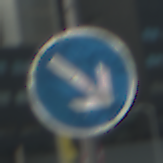
Verkehrszeichen: VorgeschriebeneVorbeifahrtRechts
Umgebung: Outdoor, Urban
Tageszeit: MorningAfternoon
Wetter: PartlyCloudy
Licht: Natural
Jahreszeit: NotSpecified
Kontrast: LowContrast